Interaction volume radius: 5 \u00c5
Interaction volume height: 30 \u00c5
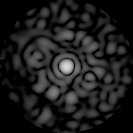
Disorder parameter: 0.7967